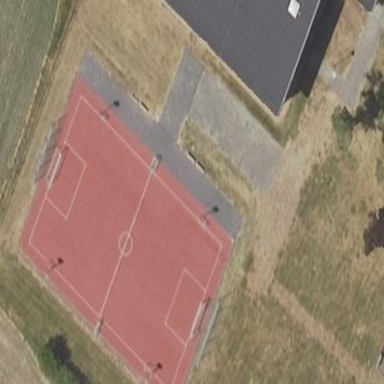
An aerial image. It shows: Soccer pitch for leisure land activities.